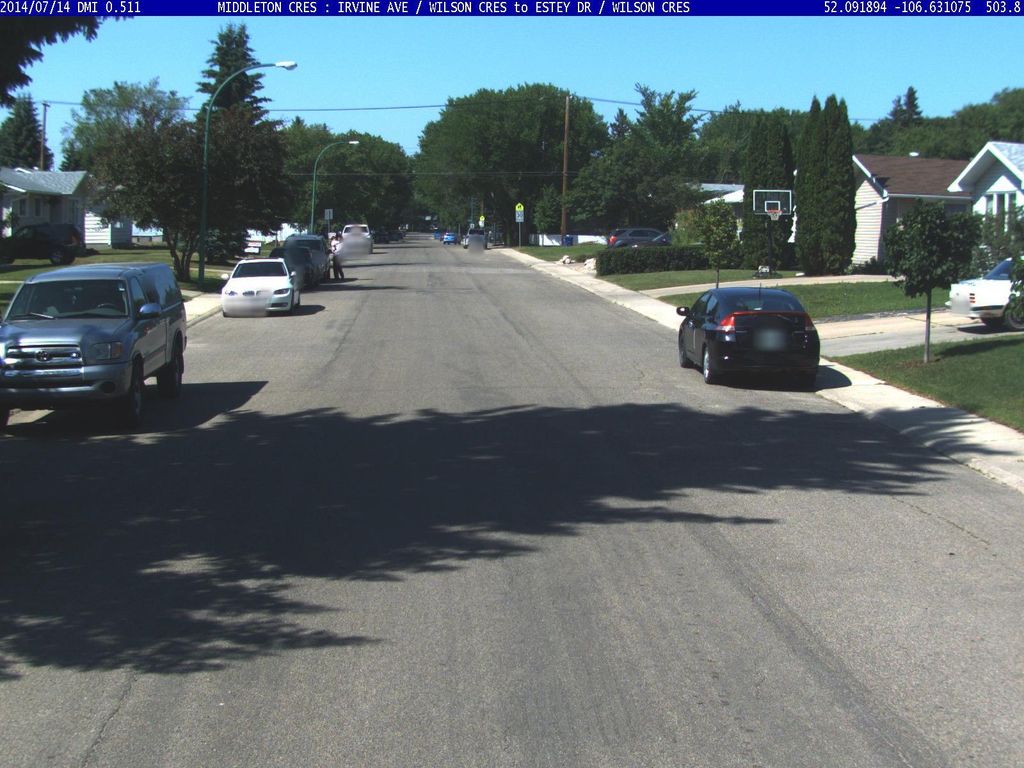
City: saskatoon